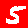
Digit: 5